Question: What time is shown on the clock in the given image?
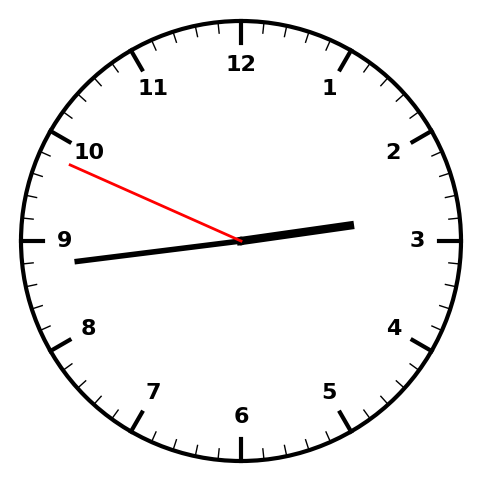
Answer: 02:43:49